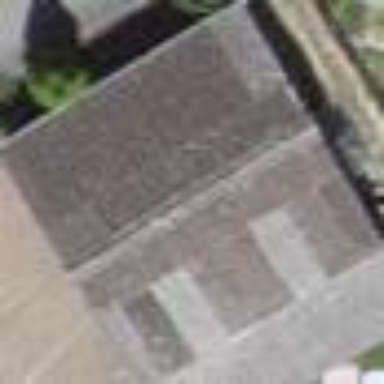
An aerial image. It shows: View of roof of building.